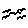
Label: bird